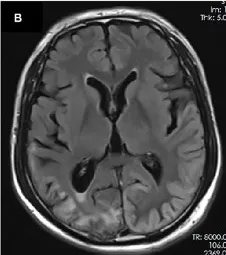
MRI performed 10 days after onset of the second prolonged attack. With gliosis on T2-FLAIR images. Suggests the chronic stage of cortical necrosis caused by first prolonged attack. Left temporal-occipital cortex hyperintensity on T2-FLAIR images.
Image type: radiology (mri)